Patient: sex F, age 73
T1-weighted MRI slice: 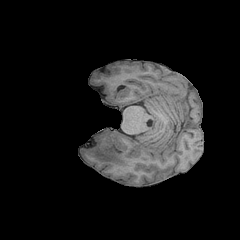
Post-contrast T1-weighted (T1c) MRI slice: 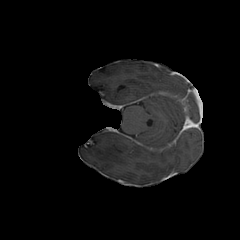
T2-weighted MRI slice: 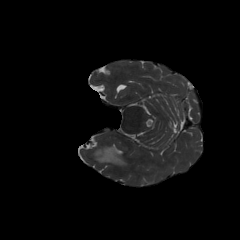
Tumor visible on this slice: yes
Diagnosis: Glioblastoma, IDH-wildtype
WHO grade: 4